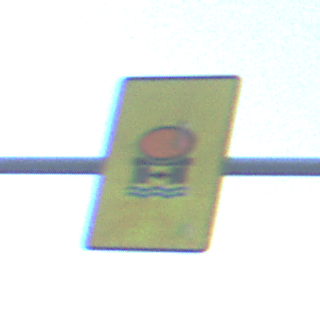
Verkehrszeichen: FahrzeugeMitWassergefaehrdenderLadungOhnePfeilsymbol
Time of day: Dawn
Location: Outdoor (Urban)
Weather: Clear
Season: NotSpecified
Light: Natural